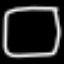
Label: square